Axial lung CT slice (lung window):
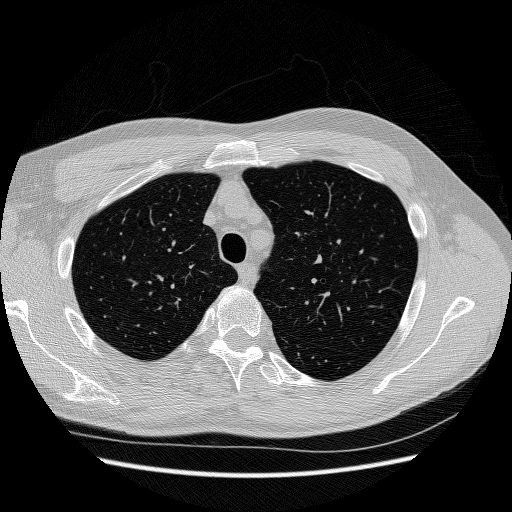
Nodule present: no